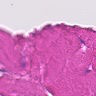
Metastatic tissue present: no